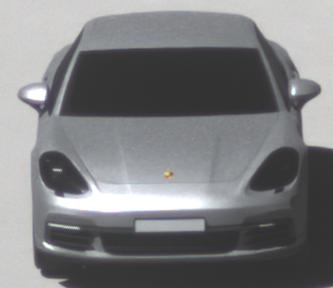
Make: Porsche
Model: Panamera
Detailed model: Panamera (971)
Model produced from: 2016/11
Model produced until: 2018/08
Doors: 5
Color: white
Road condition: dry road
Daytime: midday
Contrast: high contrast